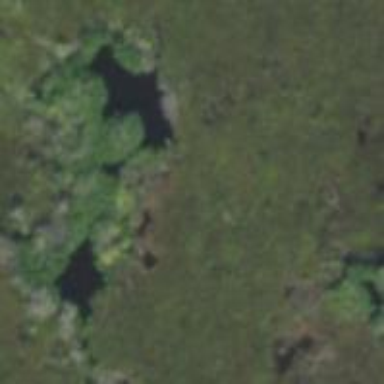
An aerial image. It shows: Peaceful pond surrounded by nature.